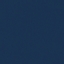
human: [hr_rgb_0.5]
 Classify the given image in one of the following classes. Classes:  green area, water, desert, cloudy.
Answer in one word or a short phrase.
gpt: water